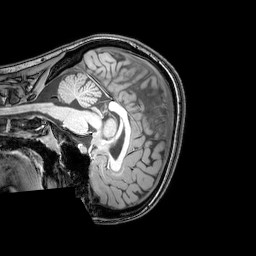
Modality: T1w
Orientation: sagittal
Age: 24
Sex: female
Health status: healthy
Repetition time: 0.081 s
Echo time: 0.037 s